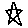
Label: star